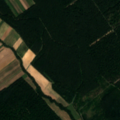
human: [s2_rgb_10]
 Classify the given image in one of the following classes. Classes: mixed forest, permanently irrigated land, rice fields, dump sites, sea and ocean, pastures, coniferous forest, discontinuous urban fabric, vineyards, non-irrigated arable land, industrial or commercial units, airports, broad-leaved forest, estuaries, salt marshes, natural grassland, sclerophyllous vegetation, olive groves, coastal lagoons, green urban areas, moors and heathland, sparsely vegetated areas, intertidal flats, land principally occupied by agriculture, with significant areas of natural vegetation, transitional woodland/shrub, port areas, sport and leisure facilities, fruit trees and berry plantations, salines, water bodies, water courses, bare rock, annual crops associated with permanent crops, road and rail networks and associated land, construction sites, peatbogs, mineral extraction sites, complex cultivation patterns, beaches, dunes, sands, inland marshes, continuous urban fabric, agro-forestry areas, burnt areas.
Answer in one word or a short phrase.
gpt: non-irrigated arable land, complex cultivation patterns, coniferous forest, mixed forest